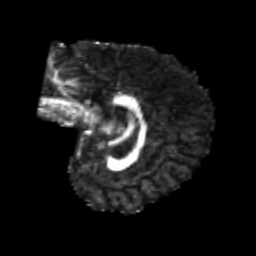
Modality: FA
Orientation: sagittal
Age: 22
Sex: female
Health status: healthy
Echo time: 0.074 s